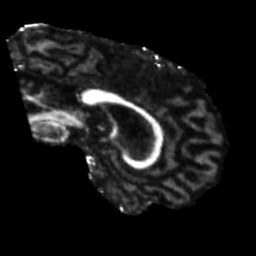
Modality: FA
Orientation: sagittal
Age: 75
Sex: male
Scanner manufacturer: siemens
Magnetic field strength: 3 T
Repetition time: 5.25 s
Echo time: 0.08 s